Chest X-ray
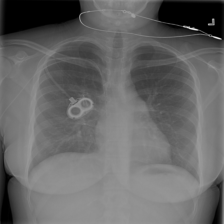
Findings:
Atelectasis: negative
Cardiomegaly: negative
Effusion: negative
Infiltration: negative
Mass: negative
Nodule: negative
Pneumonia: negative
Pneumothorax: negative
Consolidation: negative
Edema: negative
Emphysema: negative
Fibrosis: negative
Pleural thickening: negative
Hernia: negative